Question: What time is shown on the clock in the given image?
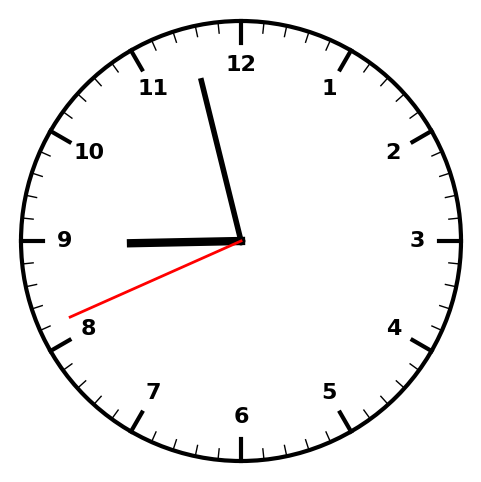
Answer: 08:57:41